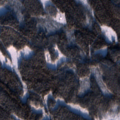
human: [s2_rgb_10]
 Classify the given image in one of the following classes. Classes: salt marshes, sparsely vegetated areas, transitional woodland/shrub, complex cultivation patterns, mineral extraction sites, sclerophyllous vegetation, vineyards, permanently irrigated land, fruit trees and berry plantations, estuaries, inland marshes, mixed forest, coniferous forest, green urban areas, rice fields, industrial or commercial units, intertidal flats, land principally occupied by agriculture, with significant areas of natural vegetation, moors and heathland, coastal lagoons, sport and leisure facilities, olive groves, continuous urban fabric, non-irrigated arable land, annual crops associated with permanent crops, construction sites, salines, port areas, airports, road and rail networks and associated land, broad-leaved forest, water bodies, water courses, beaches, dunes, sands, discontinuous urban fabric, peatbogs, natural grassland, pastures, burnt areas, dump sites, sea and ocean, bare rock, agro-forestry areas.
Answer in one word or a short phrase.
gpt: coniferous forest, mixed forest